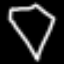
Label: diamond